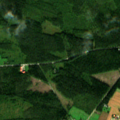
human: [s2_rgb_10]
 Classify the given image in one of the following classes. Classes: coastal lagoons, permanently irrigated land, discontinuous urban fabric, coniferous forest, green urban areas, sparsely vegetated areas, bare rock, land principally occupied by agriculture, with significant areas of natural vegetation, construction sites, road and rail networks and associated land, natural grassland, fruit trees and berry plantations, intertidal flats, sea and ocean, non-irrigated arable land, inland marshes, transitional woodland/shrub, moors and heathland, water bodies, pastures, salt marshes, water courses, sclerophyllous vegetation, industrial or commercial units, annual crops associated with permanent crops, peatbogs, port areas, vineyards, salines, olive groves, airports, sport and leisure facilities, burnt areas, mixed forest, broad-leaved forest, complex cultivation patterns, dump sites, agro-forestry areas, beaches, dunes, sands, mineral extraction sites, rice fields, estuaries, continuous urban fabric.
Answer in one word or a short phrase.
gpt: non-irrigated arable land, coniferous forest, mixed forest